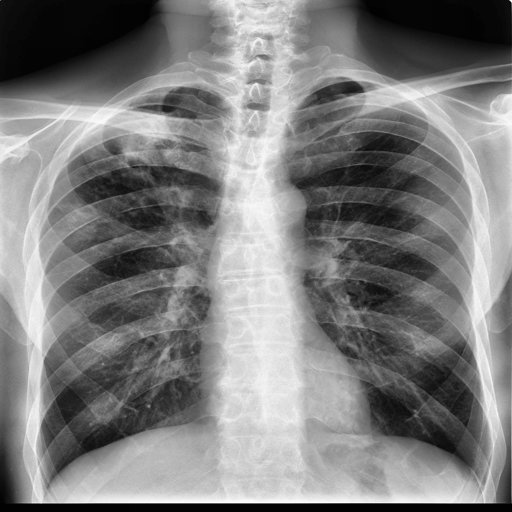
Finding: TUBERCULOSIS